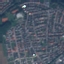
Land use / land cover class: Residential